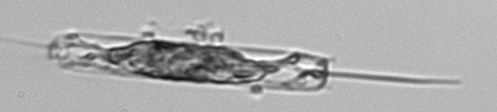
Label: Ditylum_brightwellii